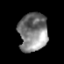
Tissue: prostate
Cell type: T cells
Senescence score: 0.2711
Nuclear area (px): 1087
Mean DAPI intensity: 127.381